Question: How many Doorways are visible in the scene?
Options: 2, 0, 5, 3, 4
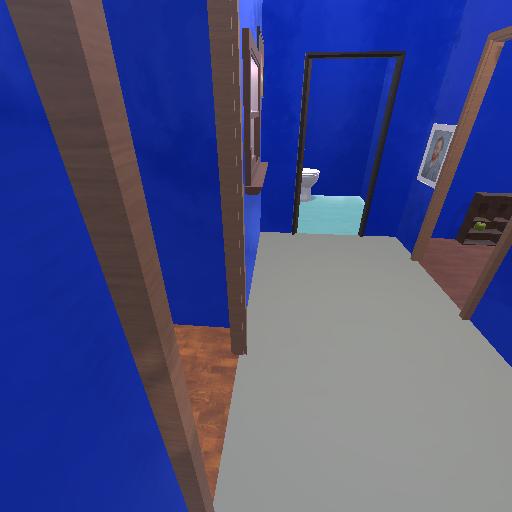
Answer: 2